Question: When reloading a table view data with 'NSDiffableDataSourceSnapshot', the table view will only reload sections that contain differences from the previous snapshot.
I have a table view that contains entries with specific dates. The entries are ordered by sections for the entry week/month/custom date range, based on what the user had chosen in the segment control.
When I have a week section and this week is the only week that exist for this month, the section will not update when the user chooses a different date range and the header will stay the same.
How can I get all section headers to be reloaded regardless of if there is a difference between this and the previous snapshot?
Here is the code for setting up the snapshot:
'''
struct EntriesSection {
let date: Date
var entries: [Entry] = []
}
var sections: [EntriesSection]()
private func setupSnapshot() {
snapshot = NSDiffableDataSourceSnapshot<Date, Entry>()
sections.forEach {
snapshot.appendSections([$0.date])
snapshot.appendItems($0.entries, toSection: $0.date)
}
dataSource?.apply(snapshot, animatingDifferences: true)
}
'''
Results:

Thanks in advance.
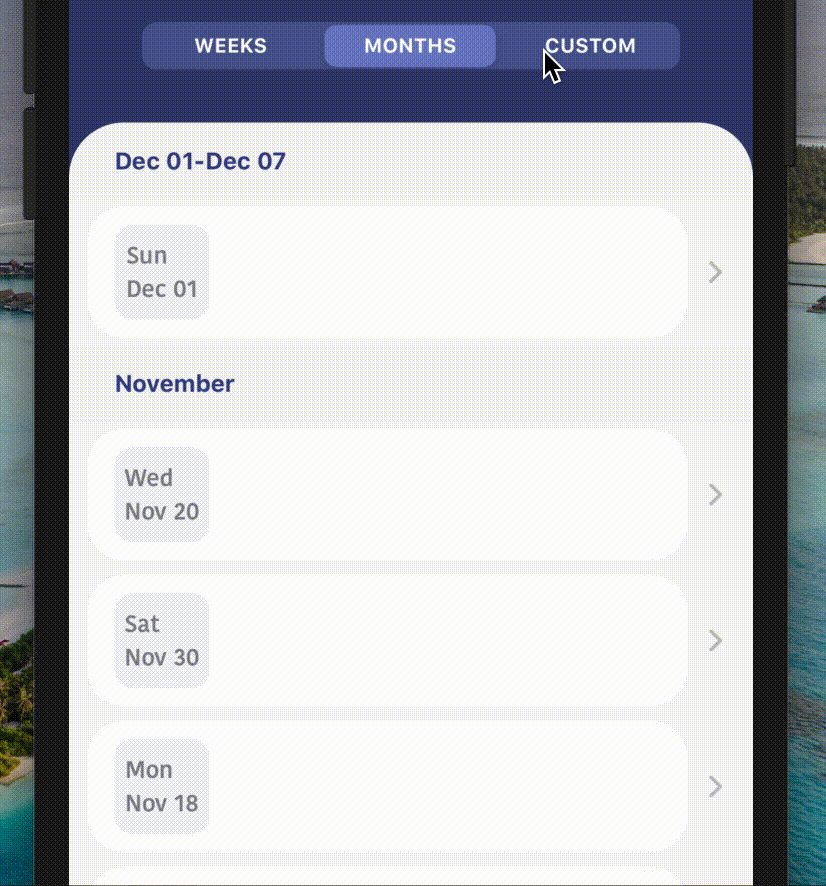
Answer: The issue was with the title of the first section which was not changing.
The section is of type 'Date' - 'NSDiffableDataSourceSnapshot<Date, Entry>()' and both the week and the month start date was on the same day which is .
So as far as the snapshot, the date is still the same, for both week and month.
In order to resolve it, I created an object which is a date range:
'''
struct DateRange: Hashable {
let from: Date
let to: Date
}
'''
And then changed the snapshot section type from 'Date' to 'DateRange':
'NSDiffableDataSourceSnapshot<DateRange, Entry>()'
Now, if the start date is the same and the end date changes, the snapshot will know that he needs to update the header.